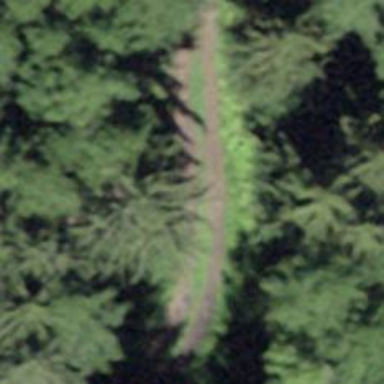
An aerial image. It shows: Track road with grade3 tracktype.